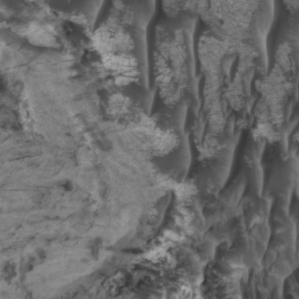
Label: non_frost